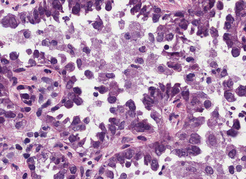
Tumor epithelial tissue: yes
Tumor-associated stroma tissue: yes
Normal tissue: no